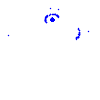
Particle: pion